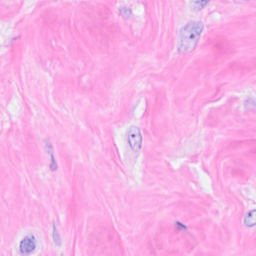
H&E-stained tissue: Breast